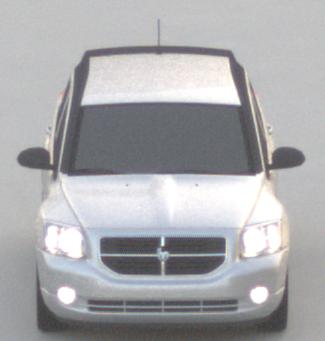
Make: Dodge
Model: Caliber 1.8
Detailed model: Caliber
Model produced from: 2006/06
Model produced until: 2009/03
Doors: 5
Color: white
Road condition: dry road
Daytime: sunrise or sunset
Contrast: low contrast